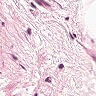
Metastatic tissue present: no